【题型】解答题　【知识点】平面几何　【难度】medium
如图，$ABCD$是圆台下底面圆的内接四边形，$AB=AD=4$，$C$为底面圆周上一动点，$\angle BCD=\dfrac{\pi}{3}$，$PA$为圆台的母线，$PA=5$，圆台上底面的半径为$1$.

\vspace{0.5em}
\noindent (1)求该圆台的表面积；\\
(2)求四棱锥$P-ABCD$的体积的最大值.
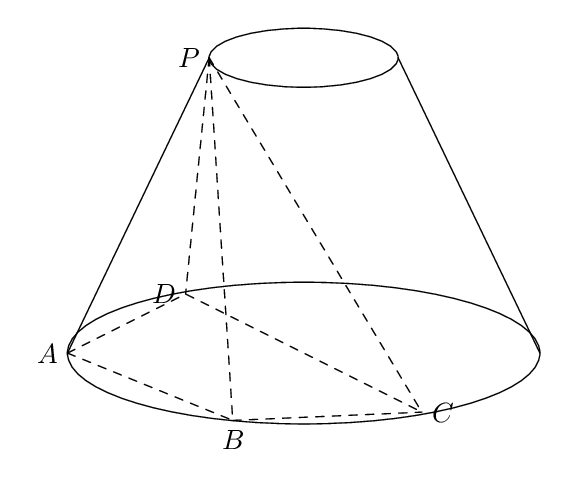
【解答】
\noindent \textbf{【答案】}(1) $42\pi$\\
(2) $\dfrac{64\sqrt{3}}{3}$

\vspace{0.5em}
\noindent \textbf{【分析】}(1)在$\triangle ABD$中，由余弦定理可求得$BD=4\sqrt{3}$，由正弦定理可得下底面半径，可求以圆台表面积；\\
(2) 由三角形面积公式可求得$\triangle ABD$的面积，在$\triangle BCD$中，由余弦定理得$BD^2=BC^2+CD^2-BC\cdot CD\geq BC\cdot CD$，可得$BC\cdot CD\leq48$，则$\triangle BCD$的面积$S=\dfrac{1}{2}BC\cdot BD\cdot\sin\angle BCD\leq12\sqrt{3}$，得到底面$ABCD$面积的最大值，再在轴截面直角梯形$PAOO_1$中，由勾股定理求出圆台的高，即可求得四棱锥$P-ABCD$的体积的最大值.

\vspace{0.5em}
\noindent \textbf{【详解】}(1)

\vspace{0.5em}
\noindent 因为$\angle BCD=\dfrac{\pi}{3}$，所以$\angle BAD=\dfrac{2\pi}{3}$，
\noindent 在$\triangle ABD$中，由余弦定理得
\[
BD^2=AB^2+AD^2-2AB\cdot AD\times\cos\angle BAD=48,
\]
\noindent 得$BD=4\sqrt{3}$，
\noindent 由正弦定理可知外接圆直径
\[
2R=\dfrac{BD}{\sin\angle BAD}=\dfrac{4\sqrt{3}}{\dfrac{\sqrt{3}}{2}}=8,
\]
\noindent 所以下底面半径$R=4$，上底面半径$r=1$，
\noindent 圆台侧面积$S_{\text{侧}}=\pi(r+R)l=25\pi$，
\noindent $S_{\text{上}}=\pi r^2=\pi$，
\noindent $S_{\text{下}}=\pi R^2=16\pi$，
\noindent 所以圆台表面积
\[
S_{\text{表}}=25\pi+\pi+16\pi=42\pi.
\]

\vspace{0.5em}
\noindent (2) 在四边形$ABCD$中，
\[
S_{\triangle ABD}=\dfrac{1}{2}AB\times AD\times\sin\angle BAD=4\sqrt{3},
\]
\noindent 在$\triangle BCD$中，由余弦定理
\[
BD^2=BC^2+CD^2-2BC\cdot CD\cdot\cos\angle BCD,
\]
\noindent 得$BD^2=BC^2+CD^2-BC\cdot CD\geq BC\cdot CD$，
\noindent 所以$BC\cdot CD\leq48$，当且仅当$BC=CD=4\sqrt{3}$时“$=$”成立，
\noindent 所以$\triangle BCD$的面积
\[
S=\dfrac{1}{2}BC\cdot BD\cdot\sin\angle BCD\leq12\sqrt{3},
\]
\noindent 底面$ABCD$面积的最大值为$16\sqrt{3}$，
\noindent 在轴截面直角梯形$PAOO_1$中，由勾股定理可得
\[
h=\sqrt{5^2-(4-1)^2}=4,
\]
\noindent 所以四棱锥$P-ABCD$的体积的最大值为
\[
\dfrac{1}{3}S_{ABCD}\cdot h=\dfrac{64\sqrt{3}}{3}.
\]
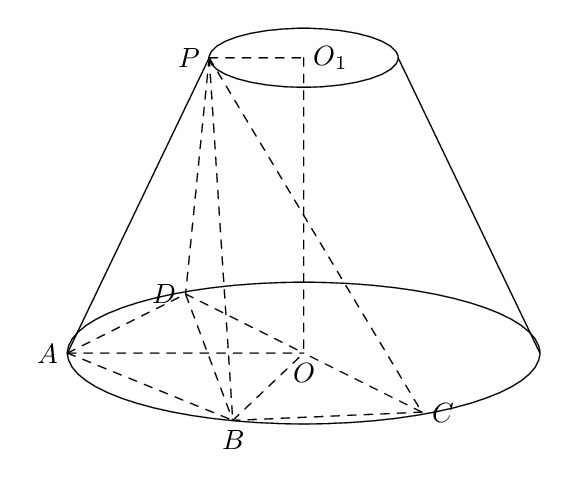